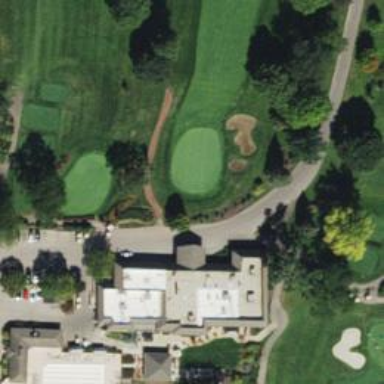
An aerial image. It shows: View of golf hole.